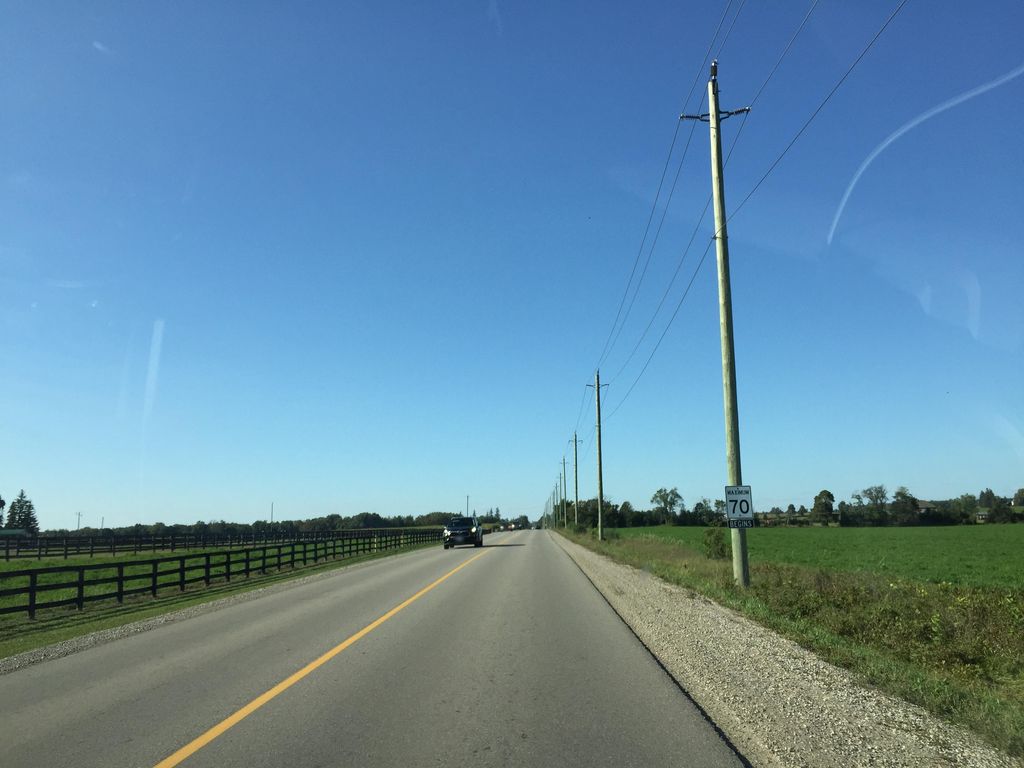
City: kitchener-waterloo